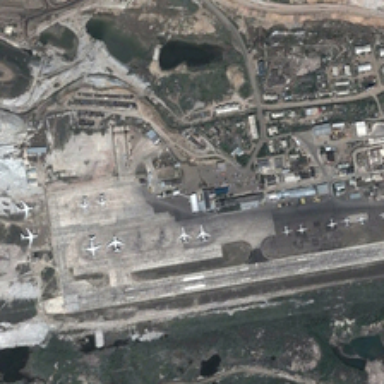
Many planes are parked in an airport near an ocean .